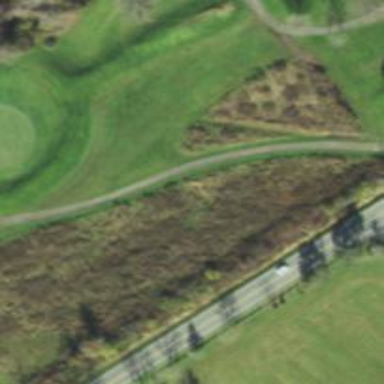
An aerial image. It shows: Path used for both walking and golf.